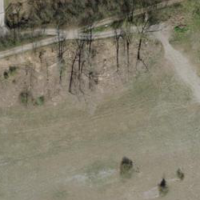
EUNIS habitat code: 24
Species observed at this site:
Autographa gamma
Scolia hirta
Euonymus europaeus
Stictocephala bisonia
Medicago sativa
Cylindromyia bicolor